Interaction volume radius: 5 \u00c5
Interaction volume height: 10 \u00c5
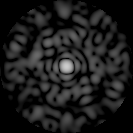
Disorder parameter: 0.7506